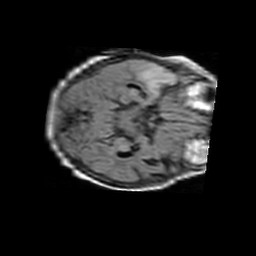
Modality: FLAIR
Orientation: axial
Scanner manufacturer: philips
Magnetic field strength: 1.5 T
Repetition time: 11 s
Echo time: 0.14 s